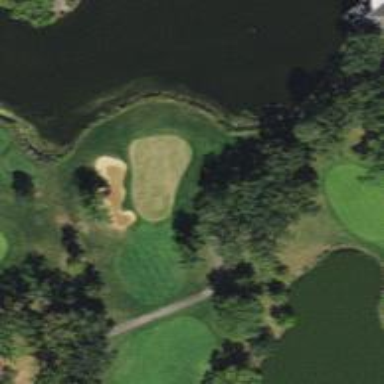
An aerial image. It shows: View of golf hole.